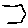
Label: hexagon